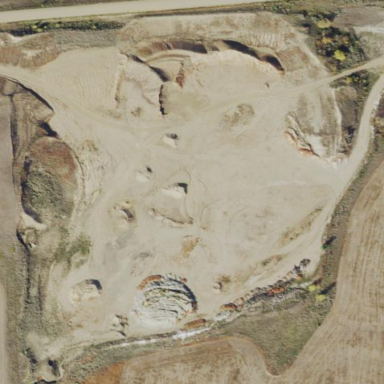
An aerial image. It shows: Quarry area.